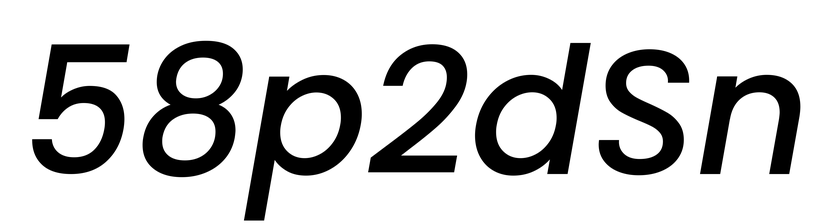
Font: Poppins-MediumItalic